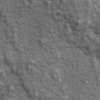
Label: not_dusty